Question: Is there any JQuery method avaiable to get any specific property from object ?

for example
'''
var abb =dat.Abbrivation ;
'''
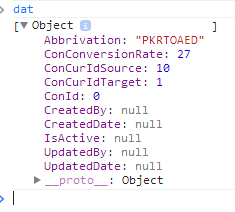
Answer: You don't need jQuery. Just grab the object.
'''
var abb = dat[0].Abbrivation;
'''
jQuery is unfortunately a crutch for newer programmers. It is not necessarily good practice to turn everything into a jQuery function, especially if it isn't necessary at all.
### update
dat, being an array, needs to have its first instance selected, which then has the Abbrivation property.